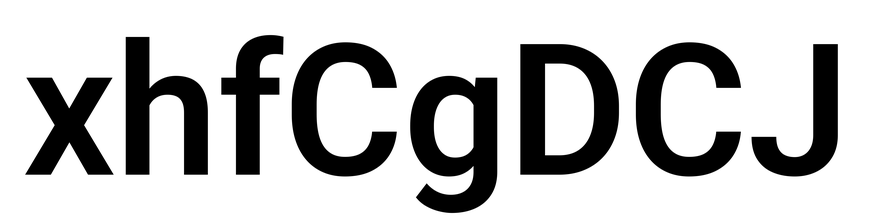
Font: Roboto_SemiBold